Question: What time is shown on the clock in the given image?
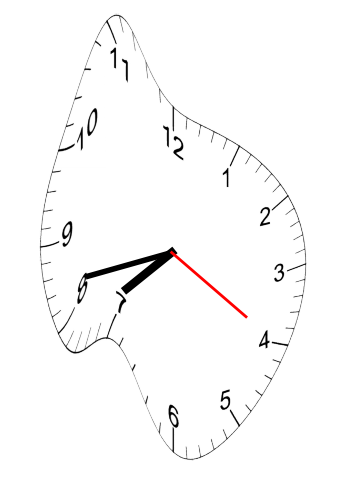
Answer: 07:42:20